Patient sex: F
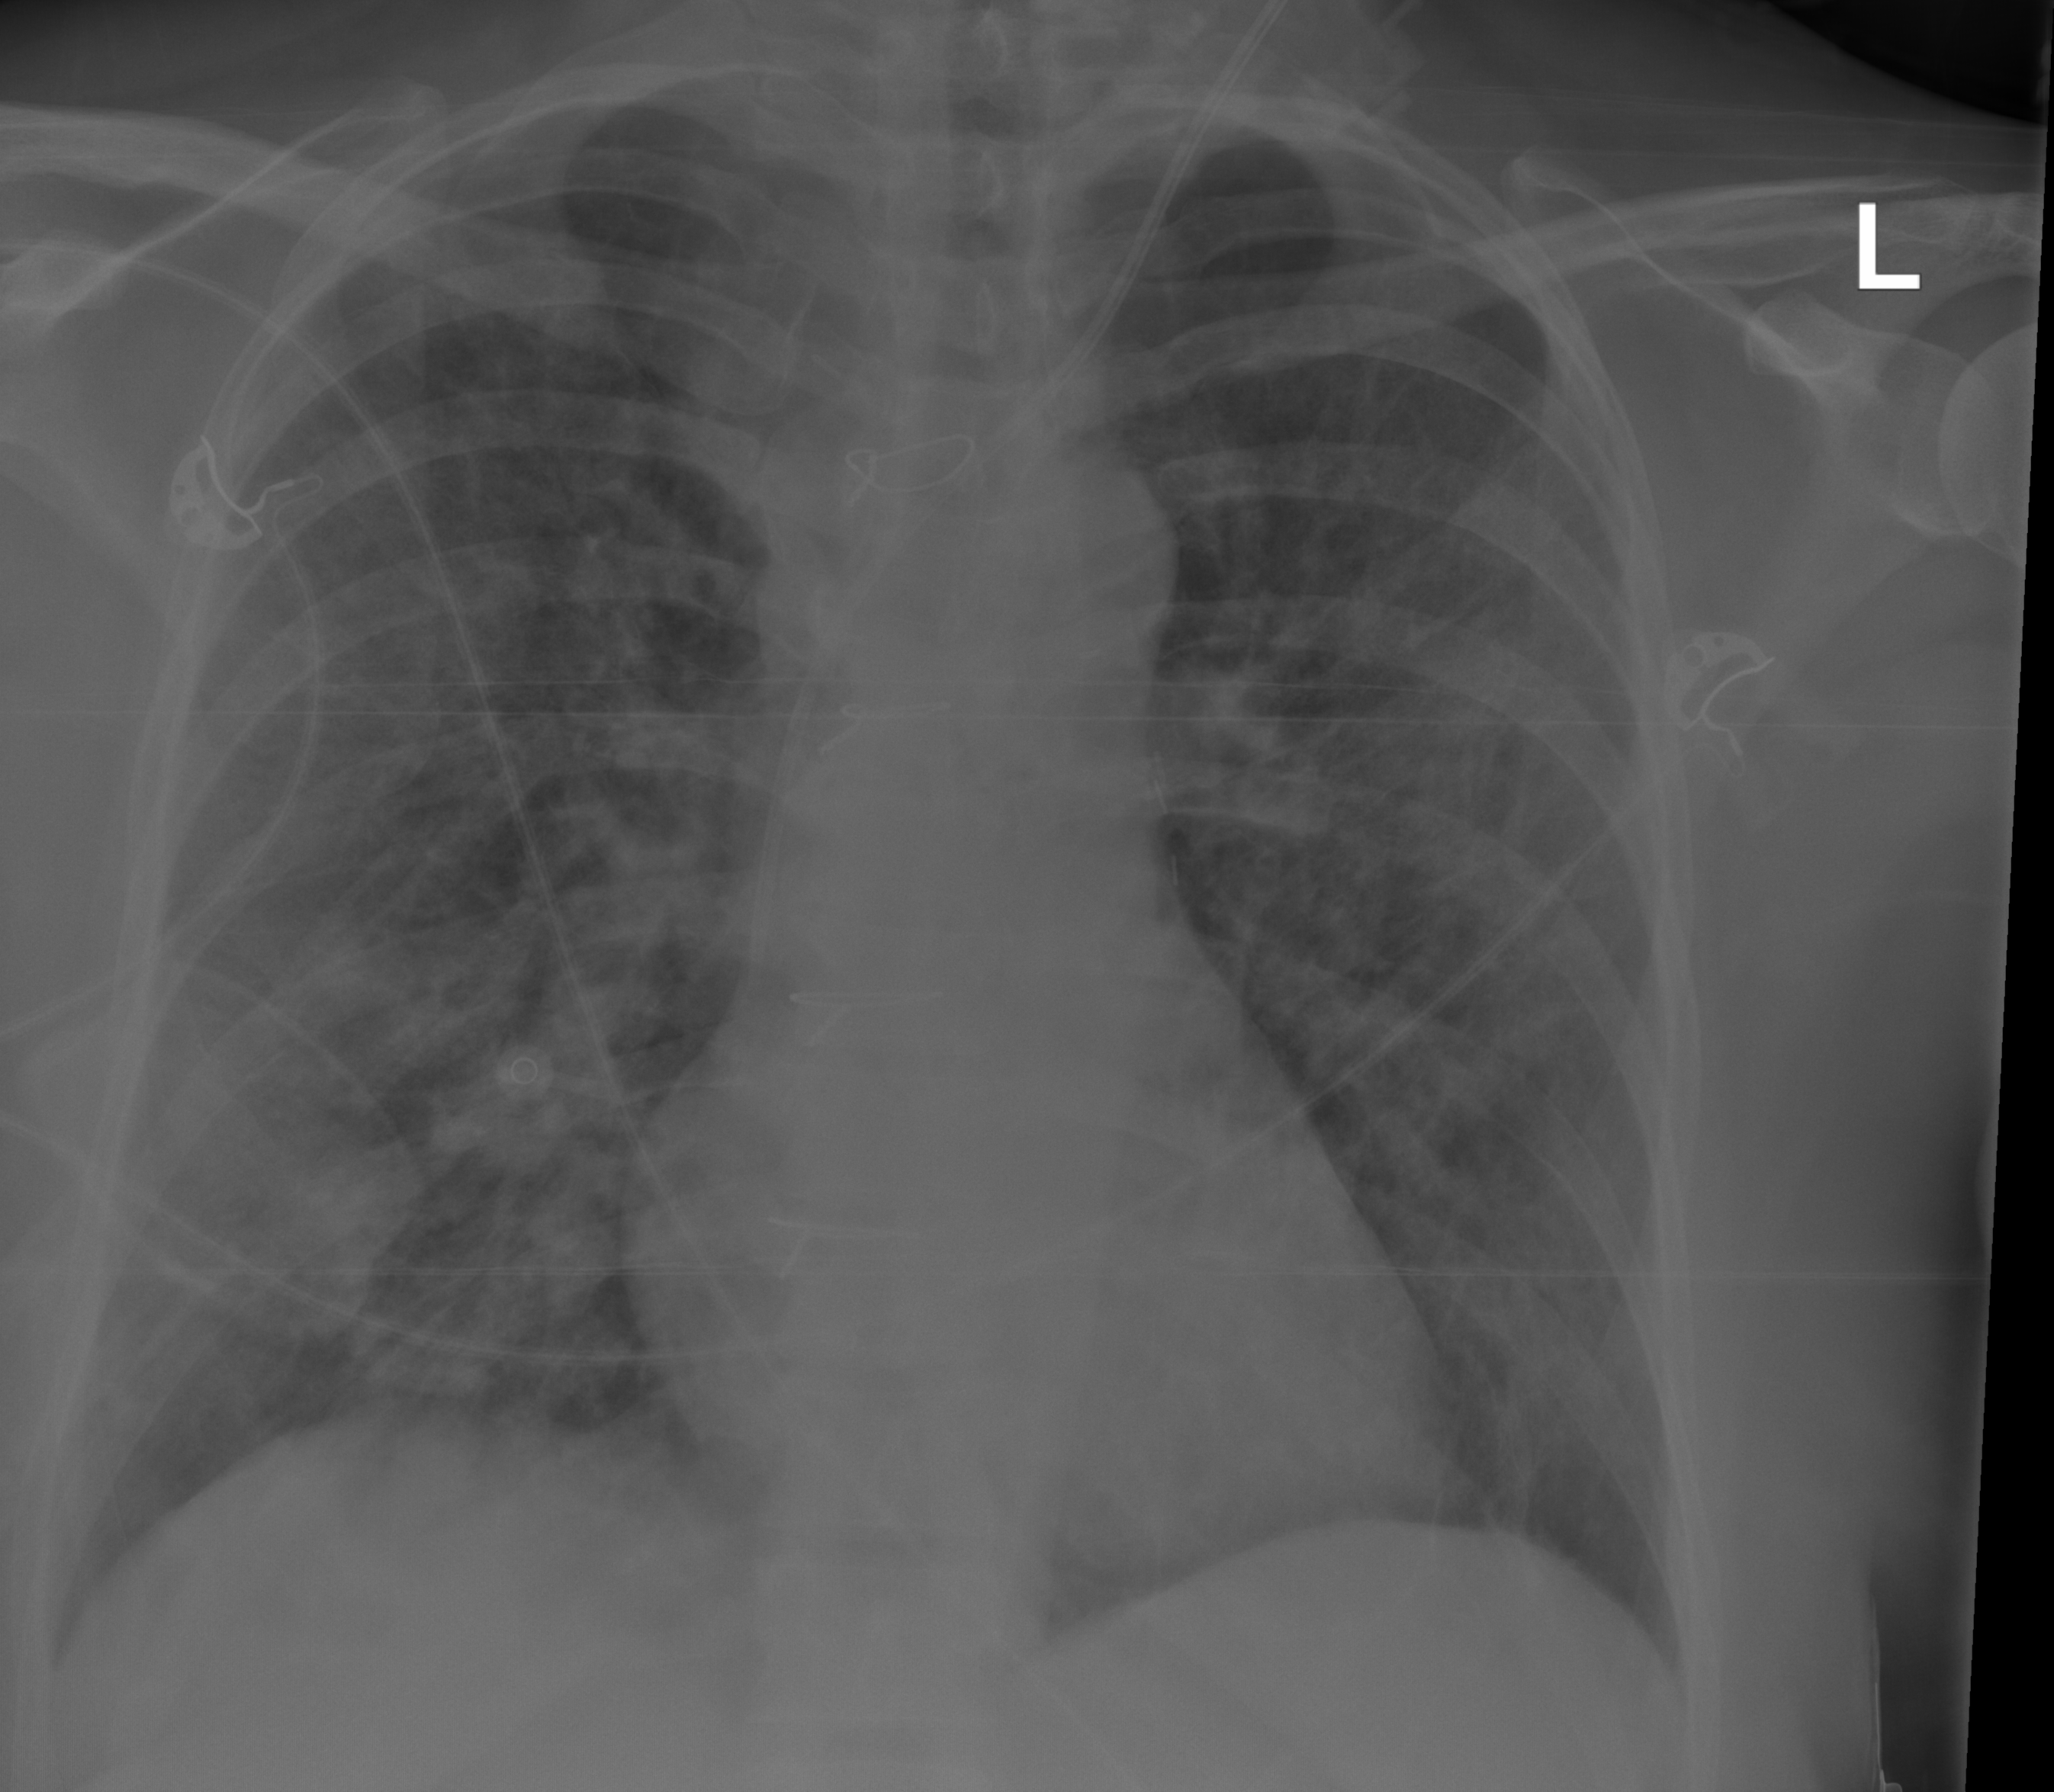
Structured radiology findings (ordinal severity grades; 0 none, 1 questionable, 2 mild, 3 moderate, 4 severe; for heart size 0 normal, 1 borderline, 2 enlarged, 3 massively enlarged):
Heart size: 0
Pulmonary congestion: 0
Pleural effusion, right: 1
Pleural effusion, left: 0
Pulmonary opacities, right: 3
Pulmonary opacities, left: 3
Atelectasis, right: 3
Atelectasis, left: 3